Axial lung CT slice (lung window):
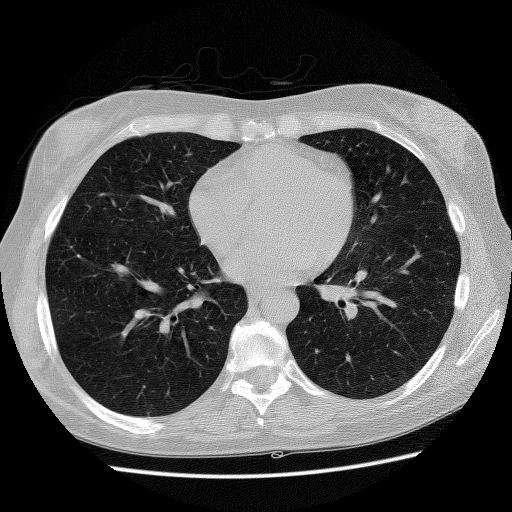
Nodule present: no